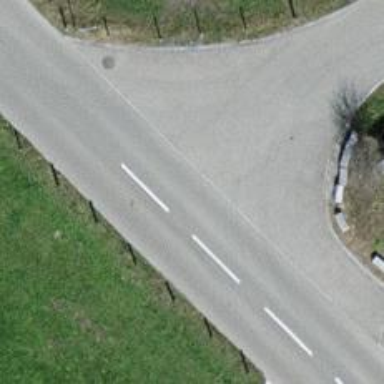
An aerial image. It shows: Asphalt tertiary road without sidewalk.